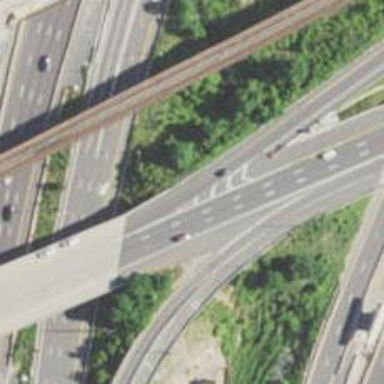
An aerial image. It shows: Motorway junction.